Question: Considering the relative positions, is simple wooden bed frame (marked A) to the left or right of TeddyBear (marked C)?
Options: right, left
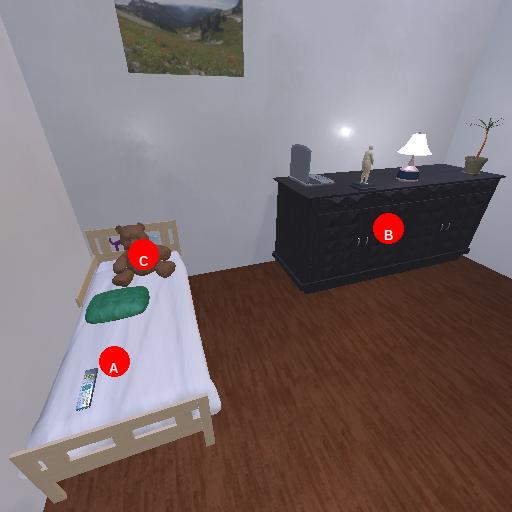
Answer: right